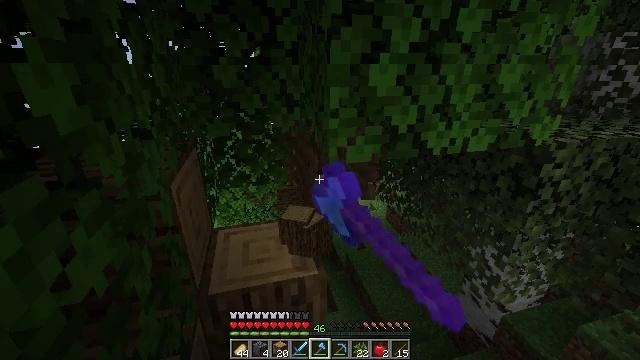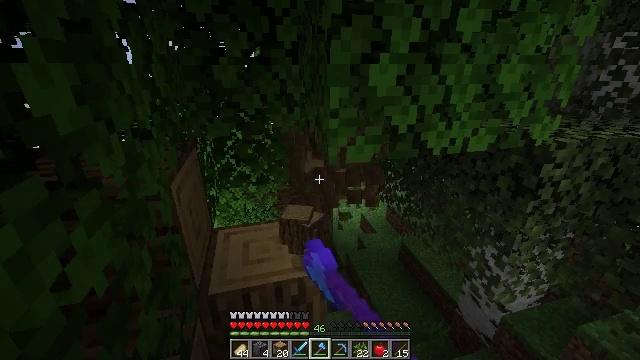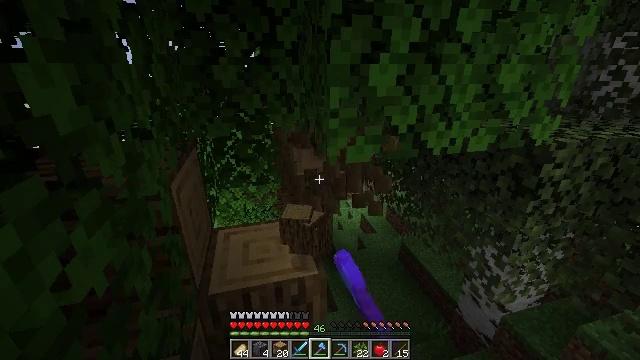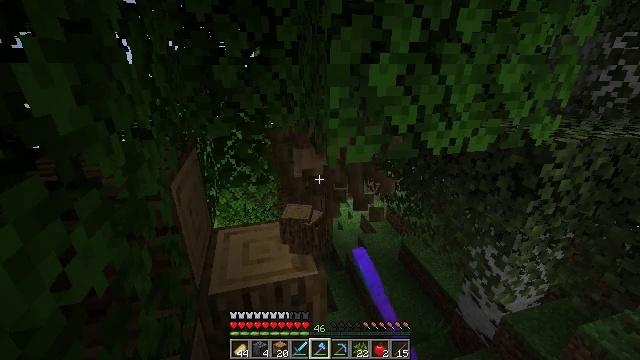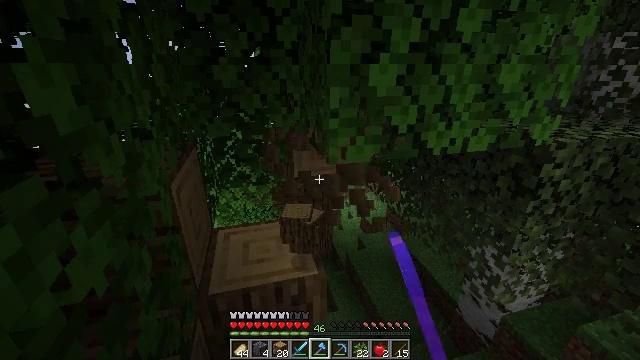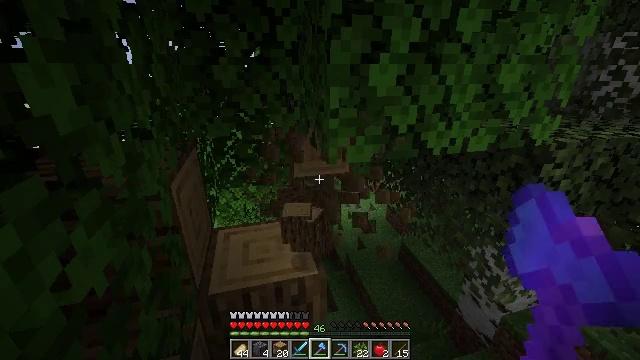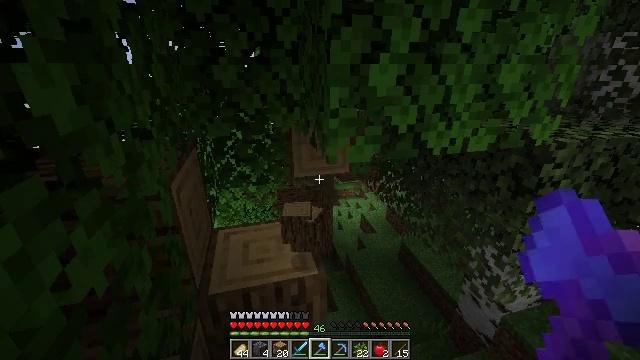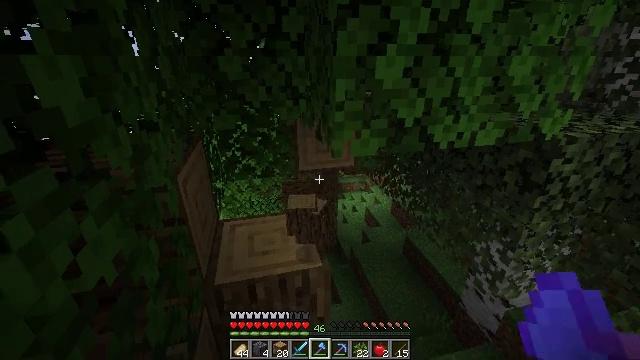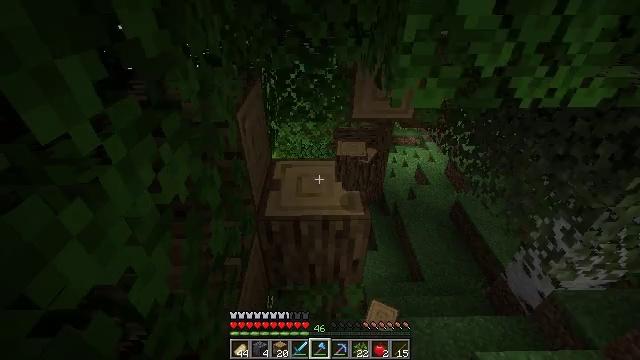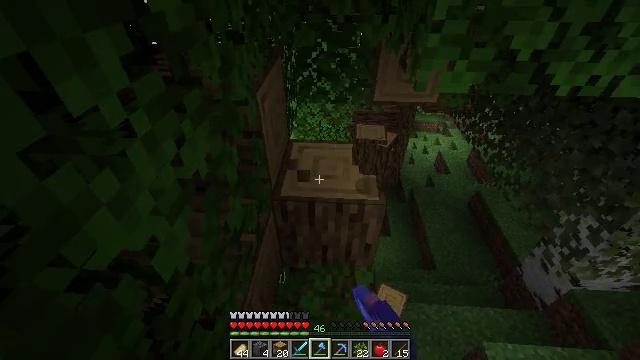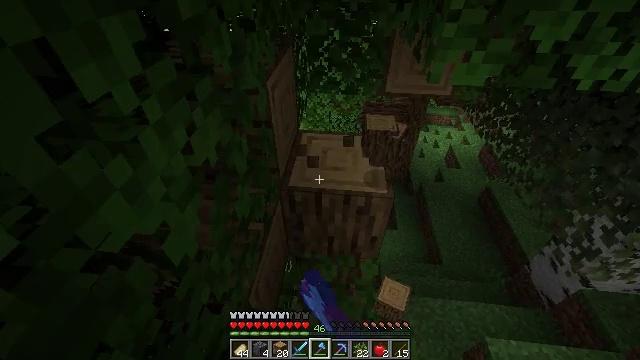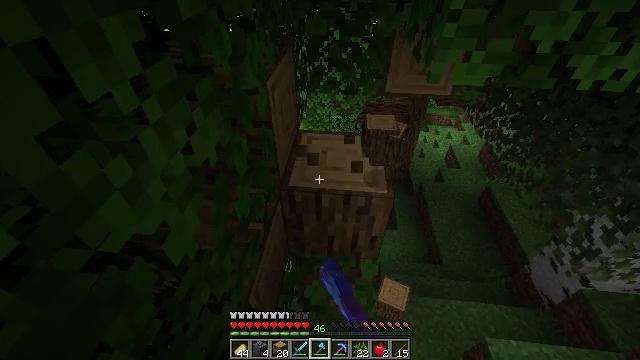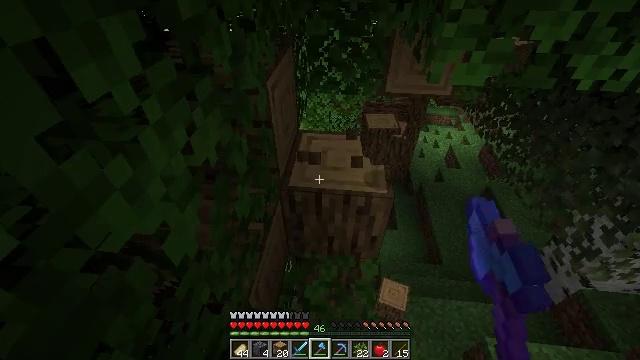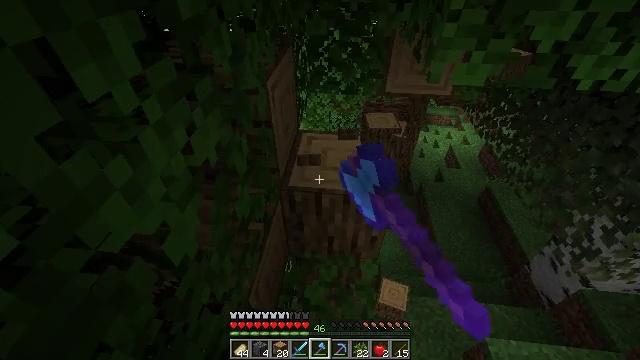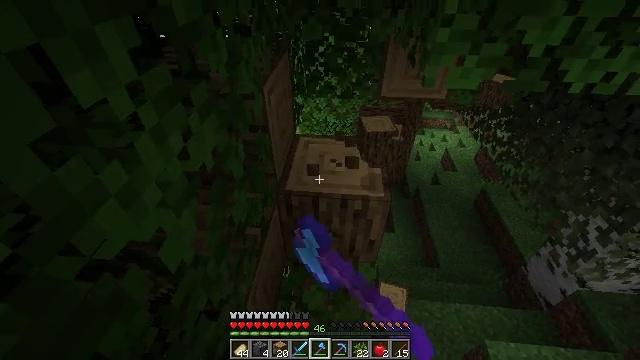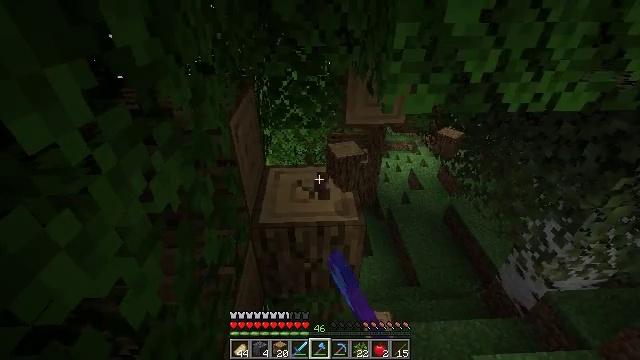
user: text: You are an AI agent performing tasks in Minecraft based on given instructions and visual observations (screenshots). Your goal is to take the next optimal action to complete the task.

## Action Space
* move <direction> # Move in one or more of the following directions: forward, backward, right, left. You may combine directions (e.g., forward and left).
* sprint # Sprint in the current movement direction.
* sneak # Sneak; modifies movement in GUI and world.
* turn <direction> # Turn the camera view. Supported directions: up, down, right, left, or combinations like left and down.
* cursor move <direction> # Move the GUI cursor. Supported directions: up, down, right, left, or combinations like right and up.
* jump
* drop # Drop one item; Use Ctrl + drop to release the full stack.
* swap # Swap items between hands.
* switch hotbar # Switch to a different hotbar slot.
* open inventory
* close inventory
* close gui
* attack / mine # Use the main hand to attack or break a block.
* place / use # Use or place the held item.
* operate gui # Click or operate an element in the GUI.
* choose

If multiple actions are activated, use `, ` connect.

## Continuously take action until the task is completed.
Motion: motion action
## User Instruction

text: Gather oak logs from trees.
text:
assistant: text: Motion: attack / mine
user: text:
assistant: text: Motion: attack / mine
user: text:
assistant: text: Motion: attack / mine
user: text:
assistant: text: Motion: attack / mine
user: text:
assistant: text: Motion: attack / mine
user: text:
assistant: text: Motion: attack / mine
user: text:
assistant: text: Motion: turn left and down, attack / mine
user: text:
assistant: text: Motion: turn left and down, attack / mine
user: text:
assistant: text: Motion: turn left and down, attack / mine
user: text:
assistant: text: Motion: turn left and down, attack / mine
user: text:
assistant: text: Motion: attack / mine
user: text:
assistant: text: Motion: attack / mine
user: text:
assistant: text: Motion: attack / mine
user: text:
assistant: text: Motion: attack / mine
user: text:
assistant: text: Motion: turn right and up, attack / mine
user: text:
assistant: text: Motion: turn right and up, attack / mine
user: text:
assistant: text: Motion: turn right and up, attack / mine
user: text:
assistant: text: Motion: attack / mine
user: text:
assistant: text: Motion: attack / mine
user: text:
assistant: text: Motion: attack / mine
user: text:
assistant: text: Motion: attack / mine
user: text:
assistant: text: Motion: turn left, attack / mine
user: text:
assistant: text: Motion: attack / mine
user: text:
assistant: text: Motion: attack / mine
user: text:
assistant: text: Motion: attack / mine
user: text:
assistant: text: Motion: turn up, attack / mine
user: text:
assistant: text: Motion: attack / mine
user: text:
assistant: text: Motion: attack / mine
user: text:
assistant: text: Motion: attack / mine
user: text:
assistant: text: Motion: attack / mine